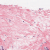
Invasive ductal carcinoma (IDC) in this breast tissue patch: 0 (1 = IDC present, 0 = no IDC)